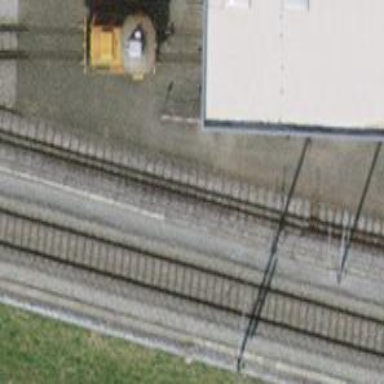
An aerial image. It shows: Railway switch.